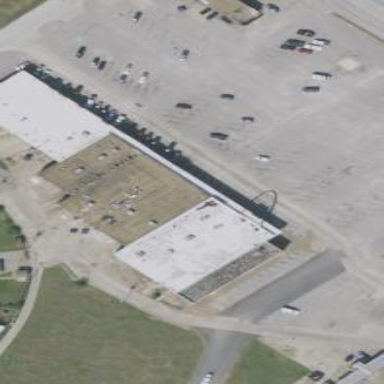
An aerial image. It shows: Retail building.